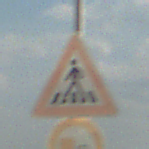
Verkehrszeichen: FussgaengerueberwegRechts
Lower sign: UeberholverbotKraftfahrzeuge
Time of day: MorningAfternoon
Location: Outdoor (Beach)
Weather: PartlyCloudy
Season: NotSpecified
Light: Natural